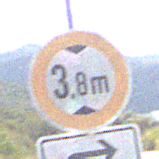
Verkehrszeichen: TatsaechlicheHoehe
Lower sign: RichtungsangabeDurchPfeile5
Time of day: MorningAfternoon
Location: Outdoor (RoadRail)
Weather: PartlyCloudy
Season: NotSpecified
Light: Natural